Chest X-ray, AP view. Patient: 34 years old, sex M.
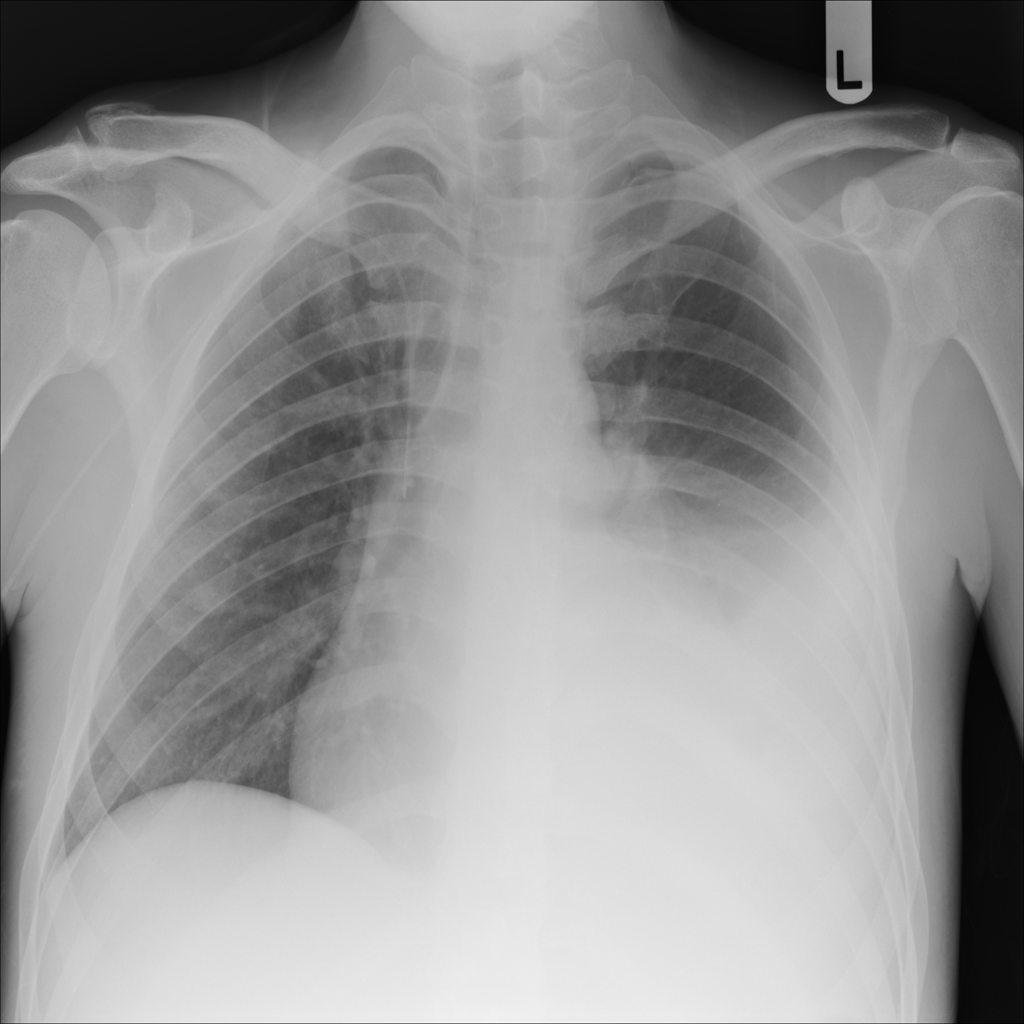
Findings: No Finding